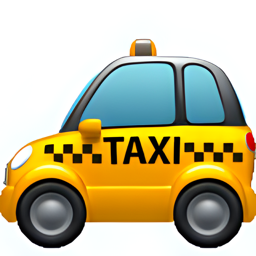
Name: taxi
Emoji: 🚕
Group: Travel & Places
Sub-group: transport-ground